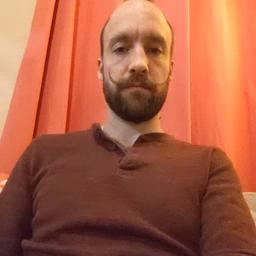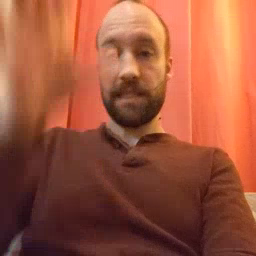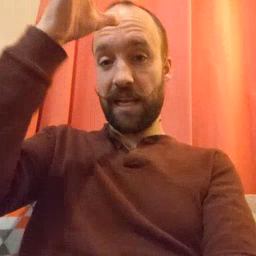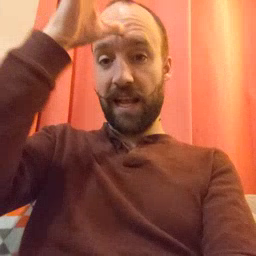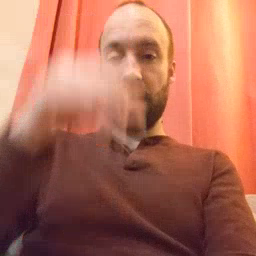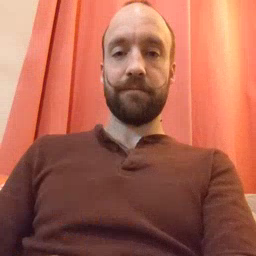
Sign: dad